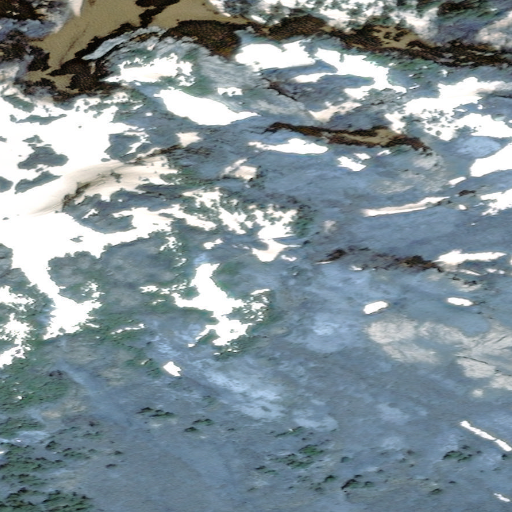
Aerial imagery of mountain in Alaska named Goon Dip Mountain containing only unknown